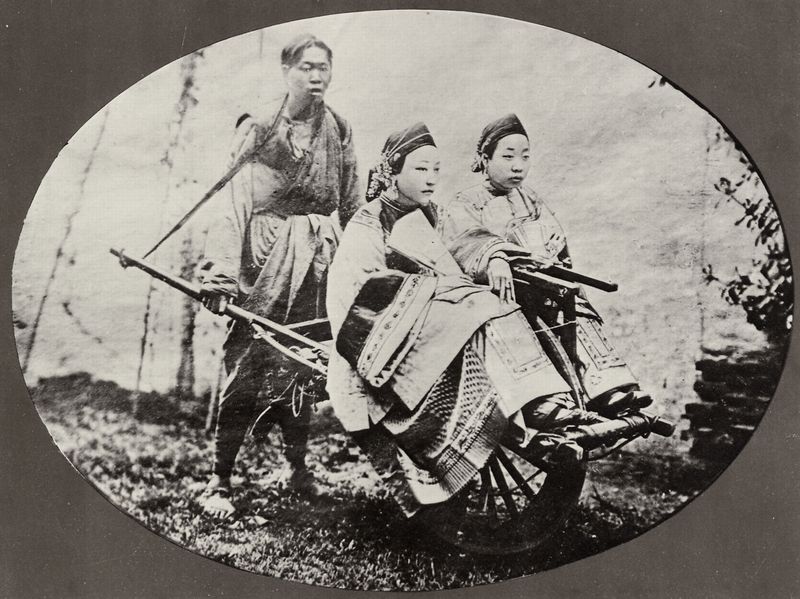
Titel: Frauen aus Manchu
Künstler: Chinesischer Photograph
Schlagwörter: blätter, hand, mann, weiß, bäume, frauen, menschen, mädchen, sitzen, blumen, damen, elegant, frau, grau, holz, kleid, kleider, schmuck, schwarz, szene, gras, rasen, weg, wiese, fächer, mode, muster, ornament, bart, mützen, arm, augen, diener, falten, rahmen, tragen, ärmel, erde, zweige, büsche, boden, gewand, reich, tücher, adel, drei, gewänder, kind, paar, pflanzen, prinzessin, wald, bauern, karren, oval, rund, räder, adlig, kopfbedeckung, füße, japan, zwei, schuhe, trage, transport, spazieren, kutsche, speichen, arbeiter, holzkarren, karre, rad, schubkarre, schubkarren, wagen, hat, people, robes, white, women, black, country, dress, dresses, old, wall, kopftuch, riemen, japanese, picture, servant, plant, edel, grass, bauer, foto, fotografie, photographie, barfuss, lumpen, fuss, orient, orientalisch, asien, geisha, schwarzweiß, asiatisch, hauben, photo, verziert, tracht, fahren, china, stäbe, armlehnen, üppig, sklave, bahre, man, kopftücher, peasant, trees, bambus, sklavin, feet, hochzeit, gurt, black and white, kopfschmuck, hats, träger, schieben, faces, osten, cart, ground, foot, passepartout, borten, bare, sandals, sänfte, riding, chinese, asian, kimono, asiate, work, rhamen, chinesen, asiaten, senfte, photograph, photography, wheel, wheelbarrow, kuli, mud, sleeves, nobility, rikscha, chin, transportmittel, kostuem, labor, push, wheelbarrel, handles, ostenm, traditional costume, asia, laborer, vietnam, transportation, sheel, harness, kimonos, womem, dresss, kopfdeckung, rischka, heisha, gheisha, rickshaw, riksha, risckshaw